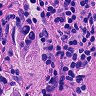
Metastatic tissue present: yes